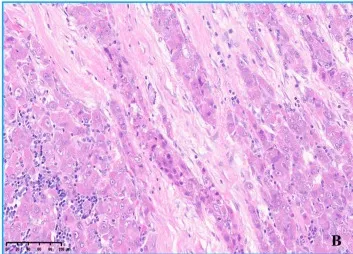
Hematoxylin and eosin staining was observed under microscope. (B) Intratumoral fibrous tissue was arranged in parallel, separating tumor cell nests, original magnification x200.
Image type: pathology (h&e)